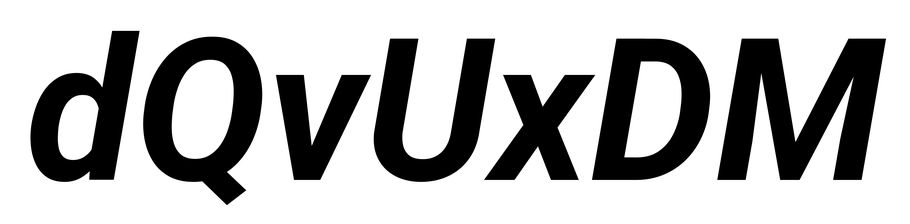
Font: Roboto-Italic_Bold_Italic